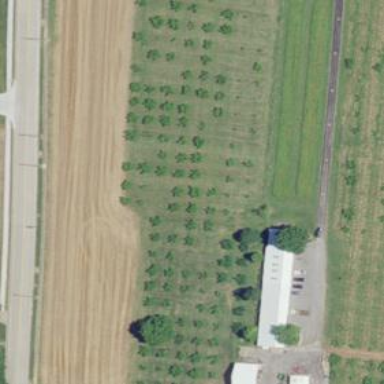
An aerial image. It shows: Orchard.